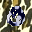
Label: 0